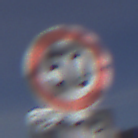
Verkehrszeichen: Geschwindigkeit50
Zusatzzeichen unten: Entfernungsangaben3
Umgebung: Outdoor, Nature
Tageszeit: MorningAfternoon
Wetter: PartlyCloudy
Licht: Natural
Jahreszeit: NotSpecified
Kontrast: HighContrast